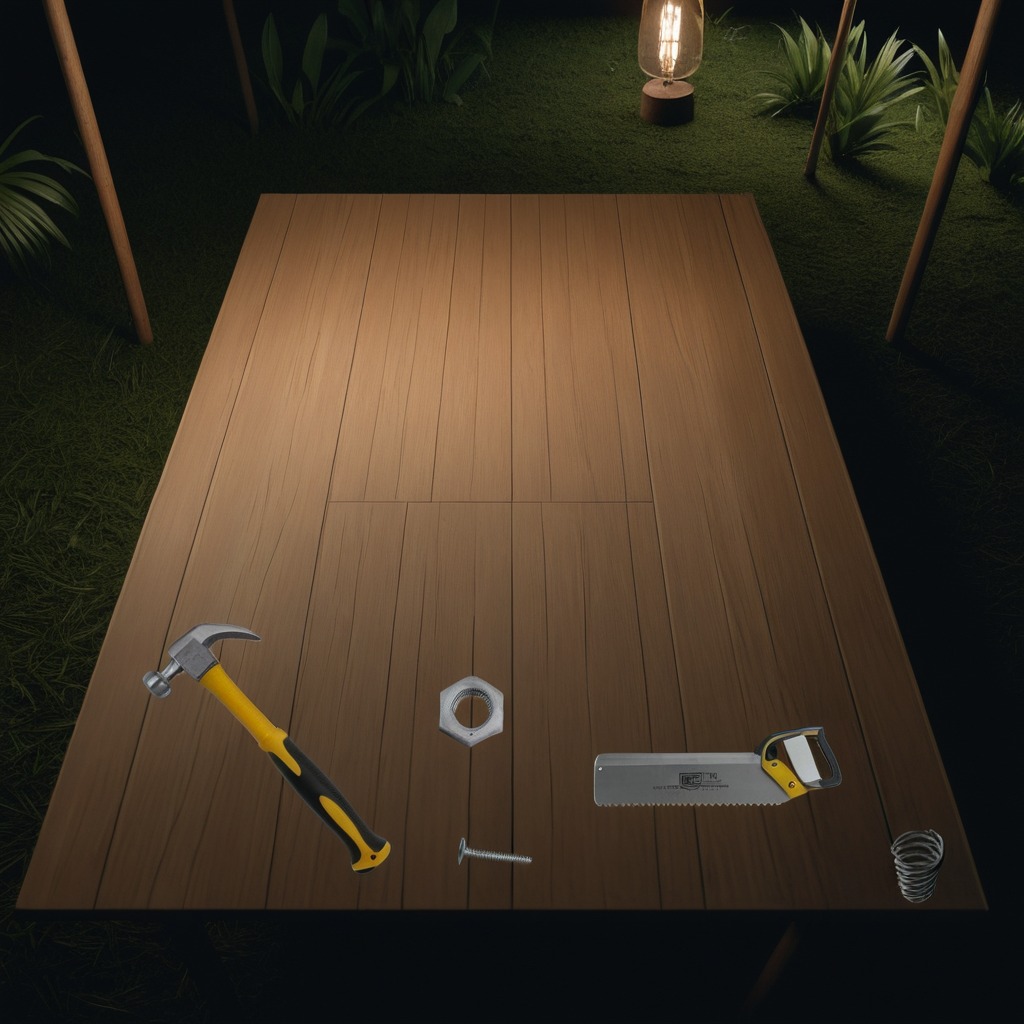
A metal machine screw, a hammer, a coiled metal spring, a handheld metal saw, and a metal nut are lying on a wooden table inside a jungle field workshop tent at night dim ambient light soft shadows worn but